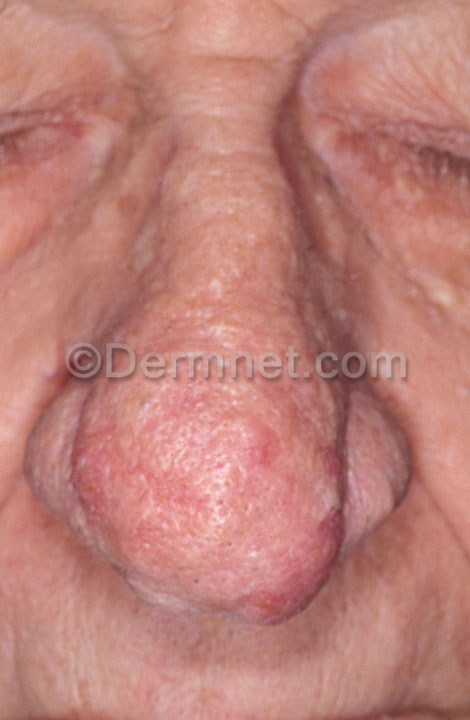
Disease: Acne and Rosacea Photos